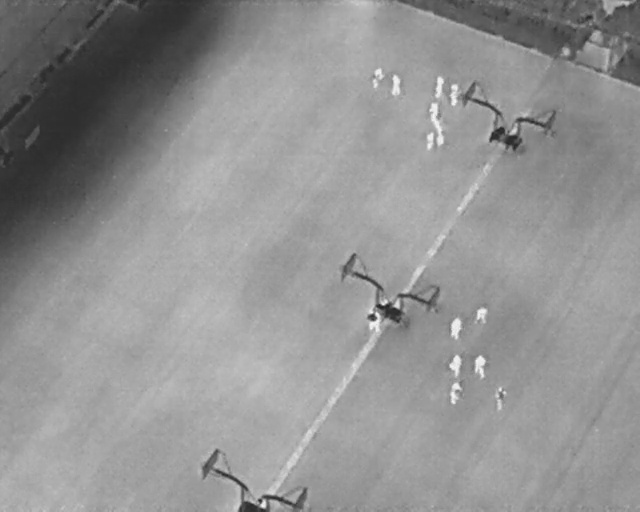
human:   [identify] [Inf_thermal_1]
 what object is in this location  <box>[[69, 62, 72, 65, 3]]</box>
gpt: <ref>1 large person at the right</ref>

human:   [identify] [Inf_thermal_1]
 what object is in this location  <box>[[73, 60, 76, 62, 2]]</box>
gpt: <ref>1 medium person at the right</ref>

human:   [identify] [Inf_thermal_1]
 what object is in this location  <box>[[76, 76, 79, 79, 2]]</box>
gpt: <ref>1 medium person at the bottom right</ref>